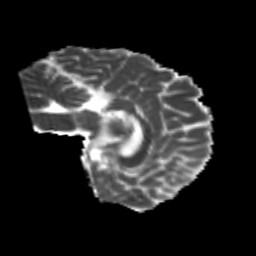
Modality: MD
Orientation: sagittal
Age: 24
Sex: female
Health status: healthy
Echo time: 0.074 s